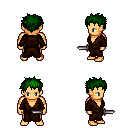
a pixel art fantasy rpg character, male body template, human, tanned skin, brown robe, metal pants, green bedhead hairstyle, dagger, four views (front, back, left, right), 2x2 character sprite sheet, small pixel art, hard edges, no anti-aliasing